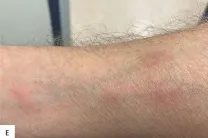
Cutaneous manifestations. (E) Nodular phlebitis of the right forearm.
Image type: medical_photograph (skin_photograph)